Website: bh-photo
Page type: cart
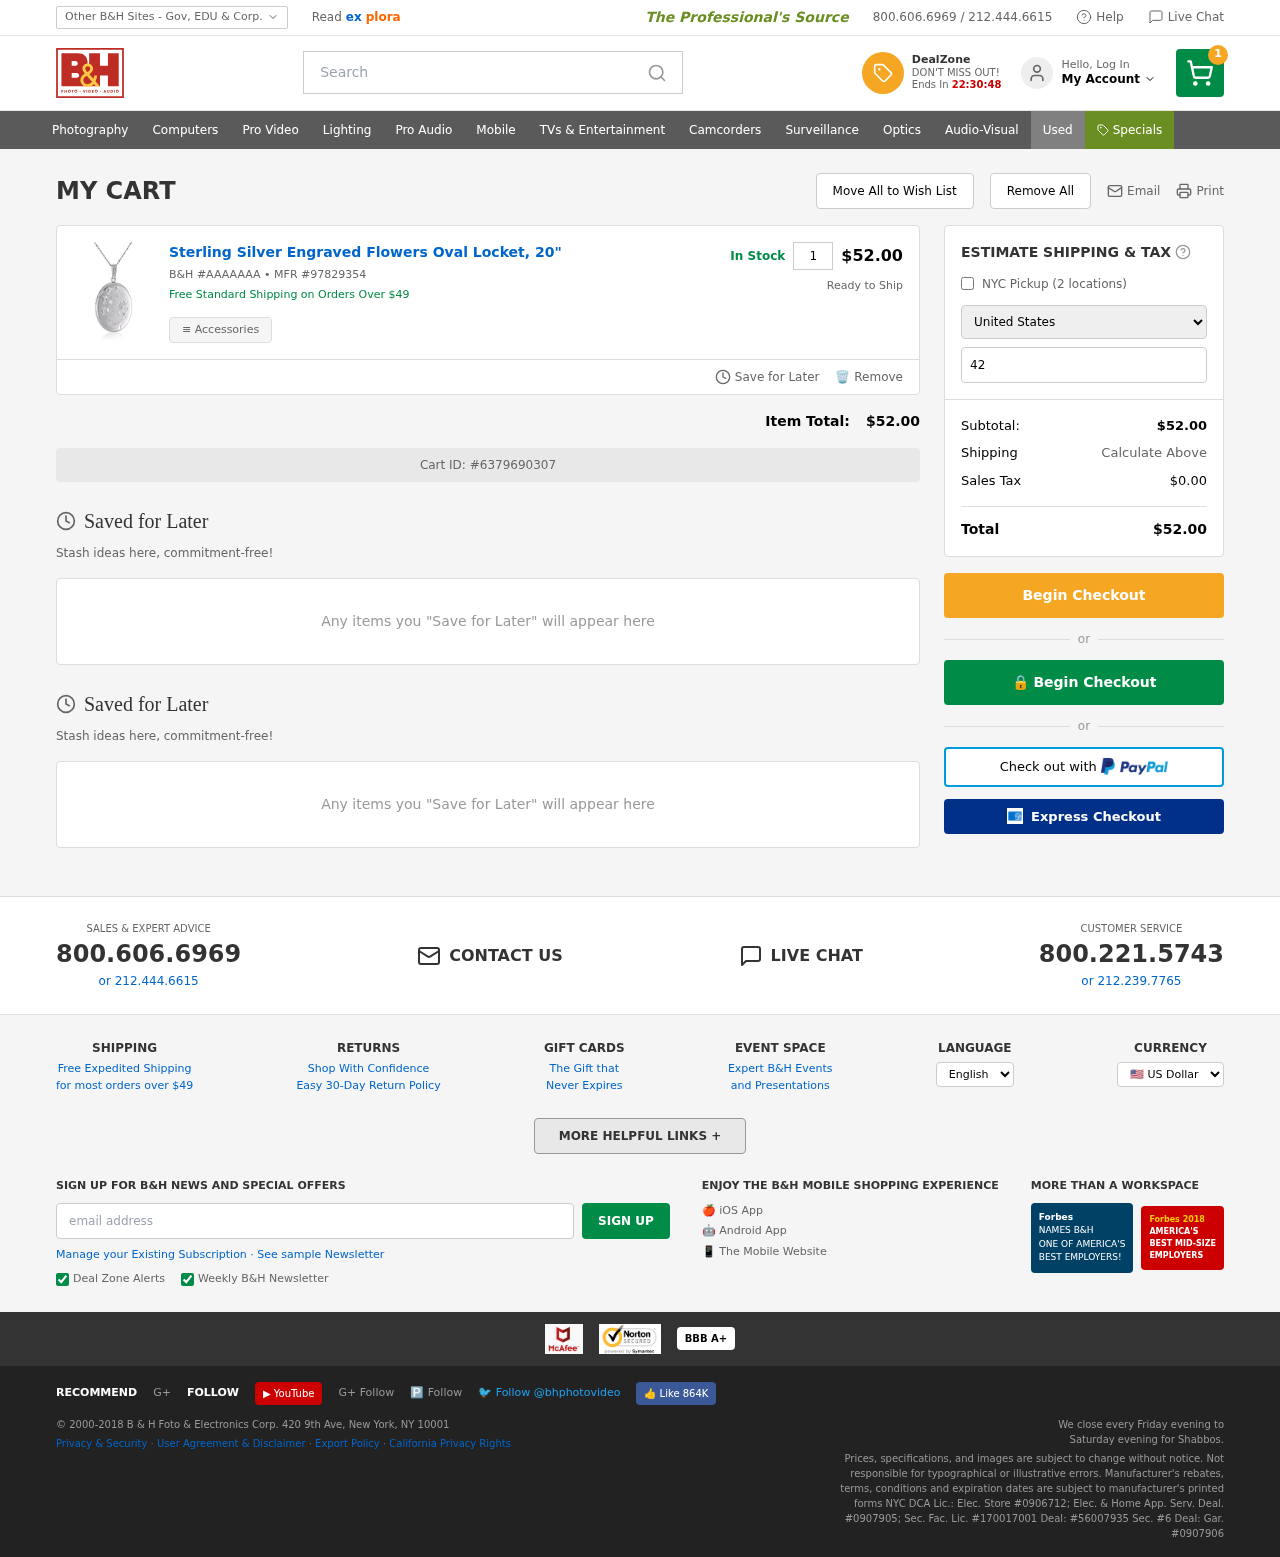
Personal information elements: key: PII_COUNTRY
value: United States
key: PII_EMAIL
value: jenna_clark@yahoo.com
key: PII_POSTCODE
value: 42909
Product elements: key: PRODUCT1_NAME
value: Sterling Silver Engraved Flowers Oval Locket, 20"
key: PRODUCT1_QUANTITY
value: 1
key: PRODUCT1_SKU
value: AAAAAAA
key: PRODUCT1_MFR
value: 97829354
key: PRODUCT1_SUBTOTAL
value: $52.00
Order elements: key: ORDER_NUM_ITEMS
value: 1
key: ORDER_SUBTOTAL
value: $52.00
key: ORDER_ID
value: #6379690307
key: ORDER_TAX
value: $0.00
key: ORDER_TOTAL
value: $52.00
Search elements: key: HEADER_SEARCH
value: Search